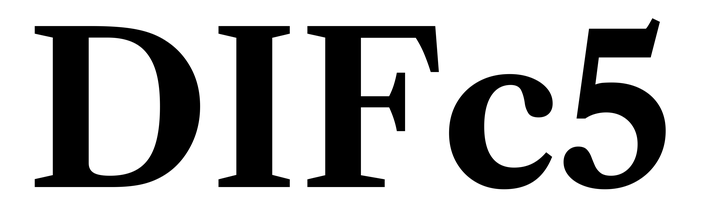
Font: LibreCaslonText_Bold